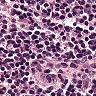
Metastatic tissue present: no